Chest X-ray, PA view. Patient: 54 years old, sex F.
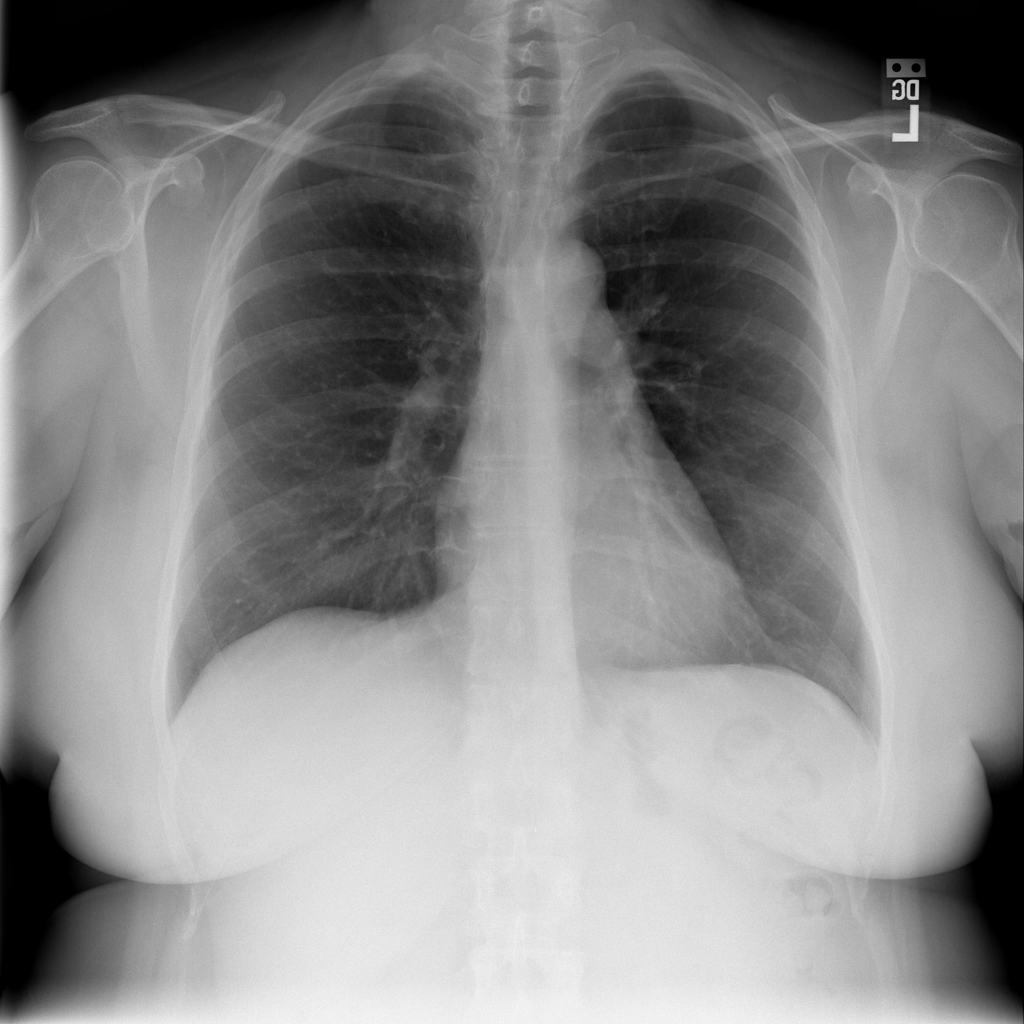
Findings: No Finding